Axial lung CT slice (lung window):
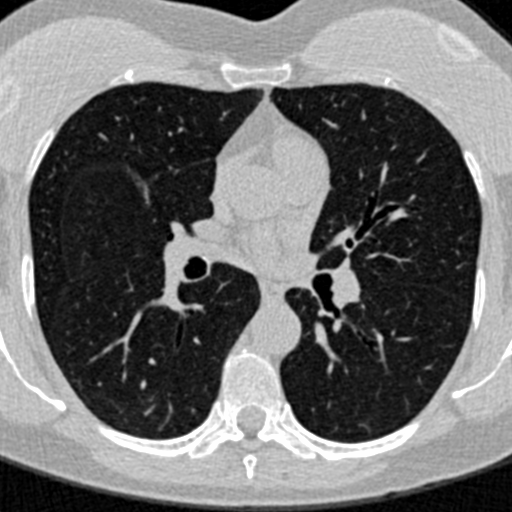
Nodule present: no